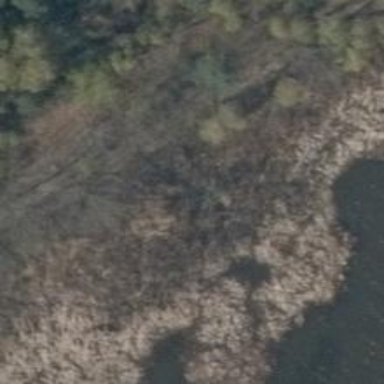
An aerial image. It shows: Reedbed in wetland area.